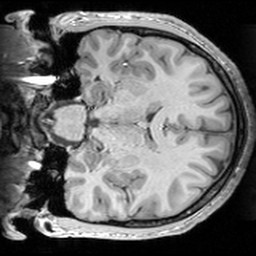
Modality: T1w
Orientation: coronal
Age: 20
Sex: male
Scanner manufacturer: siemens
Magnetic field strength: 3 T
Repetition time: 1.63 s
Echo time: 0.00311 s